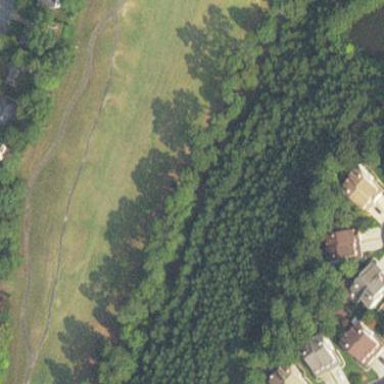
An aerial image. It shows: Rough area on grassy golf course.